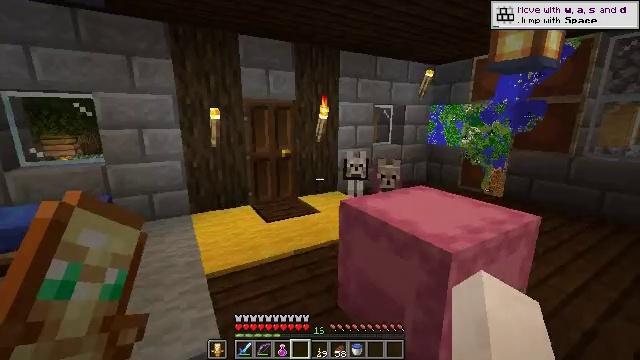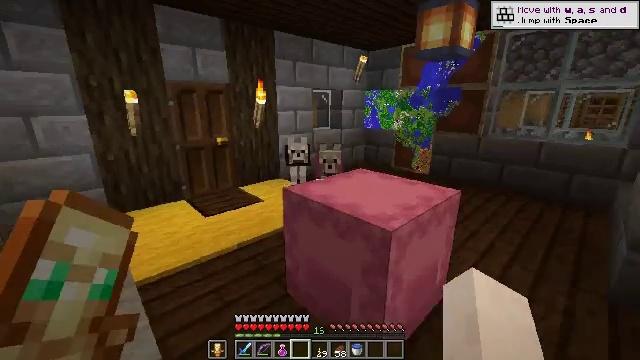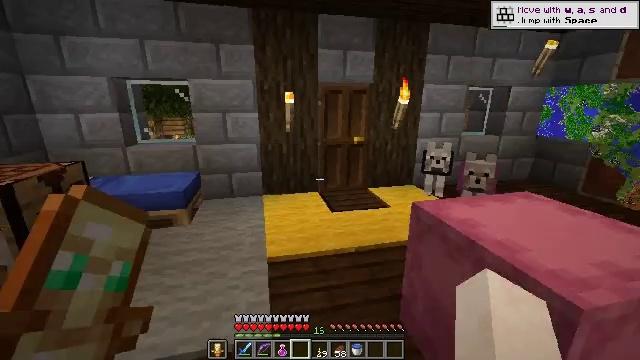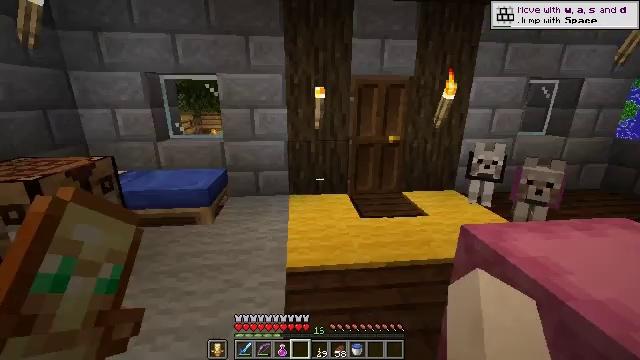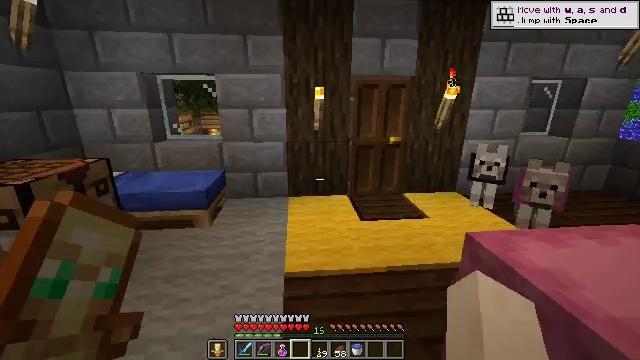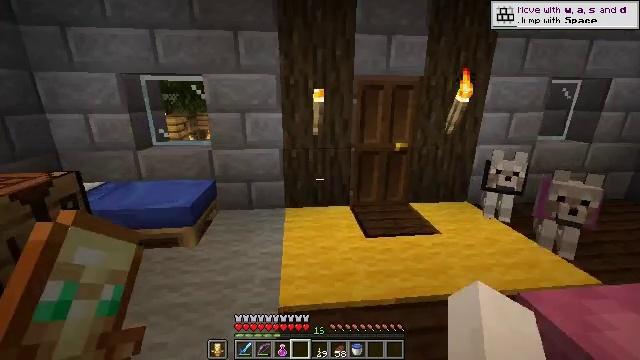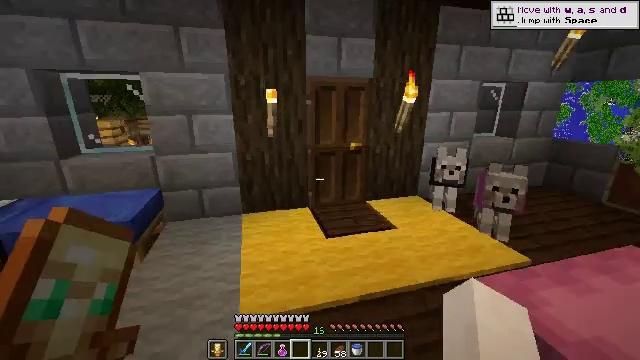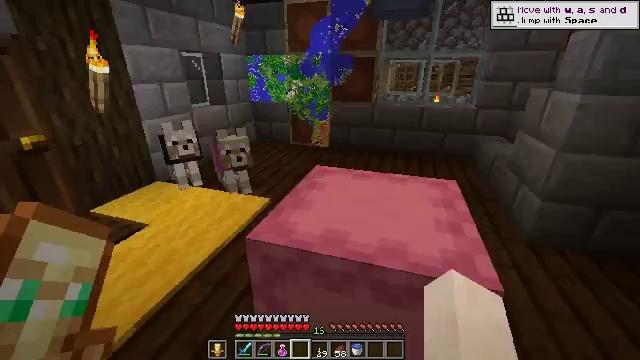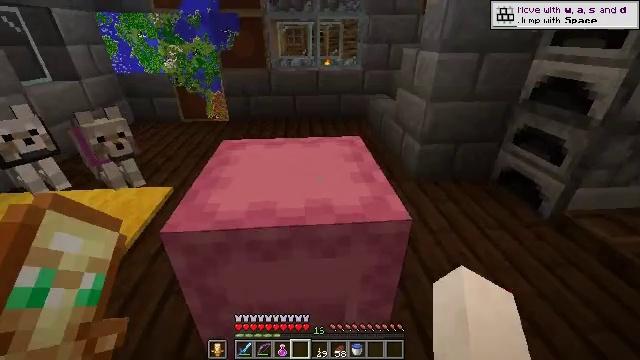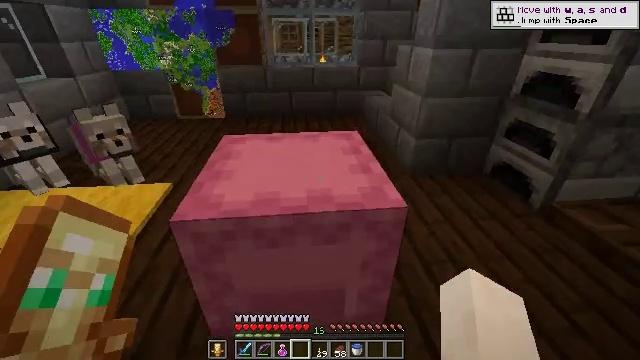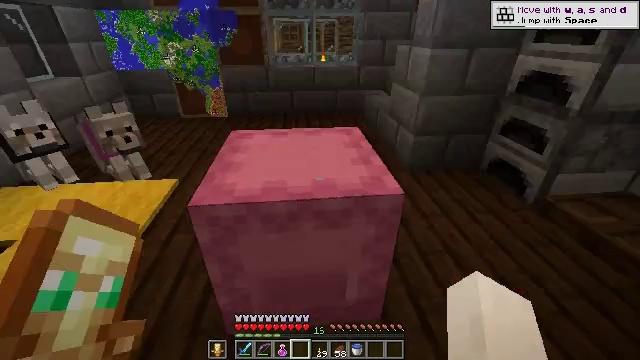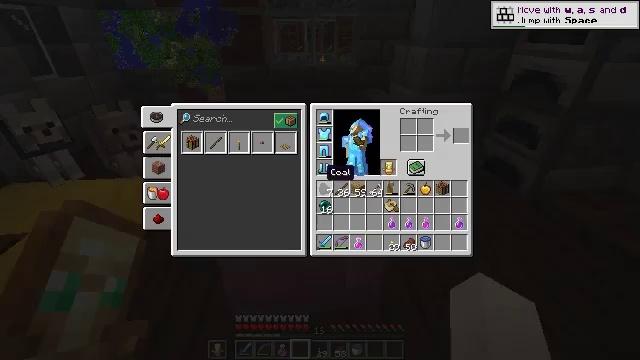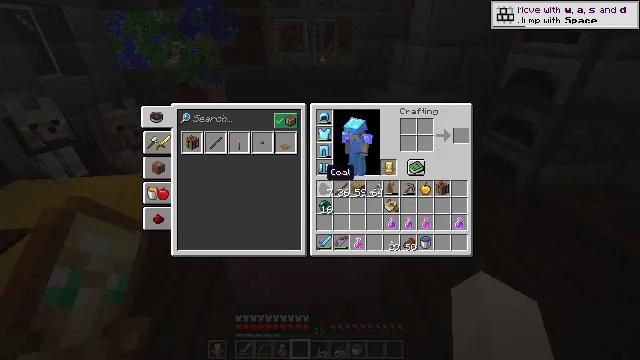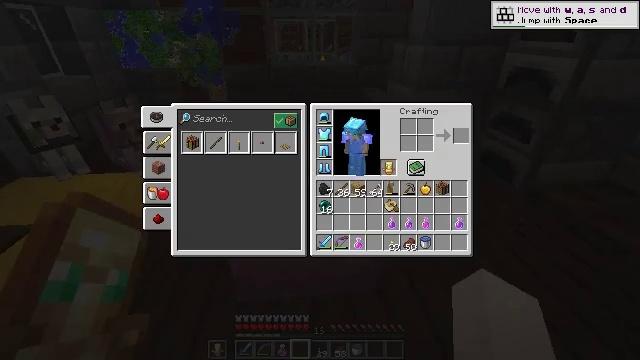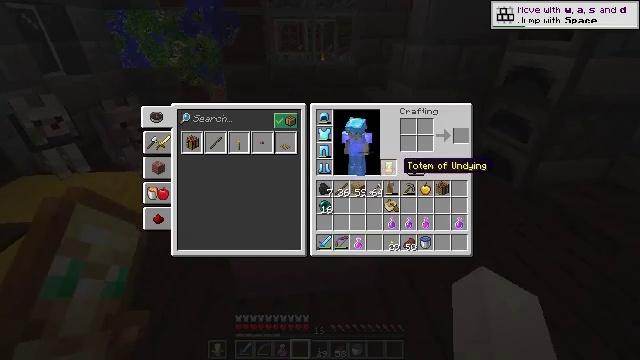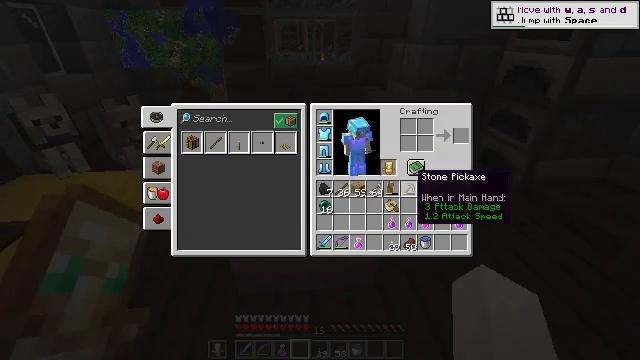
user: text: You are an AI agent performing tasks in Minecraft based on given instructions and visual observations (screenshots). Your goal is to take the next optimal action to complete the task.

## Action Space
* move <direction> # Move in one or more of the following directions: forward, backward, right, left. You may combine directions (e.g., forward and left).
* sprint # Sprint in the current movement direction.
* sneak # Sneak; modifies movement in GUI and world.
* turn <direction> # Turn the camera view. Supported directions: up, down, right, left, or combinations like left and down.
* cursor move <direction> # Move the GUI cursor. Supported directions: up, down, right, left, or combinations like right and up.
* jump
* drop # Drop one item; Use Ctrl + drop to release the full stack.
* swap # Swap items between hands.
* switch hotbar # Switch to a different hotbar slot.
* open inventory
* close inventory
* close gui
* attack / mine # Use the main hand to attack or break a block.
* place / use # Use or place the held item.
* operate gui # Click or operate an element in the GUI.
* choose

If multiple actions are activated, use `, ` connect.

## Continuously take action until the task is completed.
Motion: motion action
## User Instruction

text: Gather the pink shulker box for storage.
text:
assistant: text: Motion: move forward, turn right and down
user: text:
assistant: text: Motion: move forward, turn left
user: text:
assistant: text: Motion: move forward, turn left
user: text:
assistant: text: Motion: move forward
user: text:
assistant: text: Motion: move forward
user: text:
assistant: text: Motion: turn right
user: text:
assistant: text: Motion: turn right and down
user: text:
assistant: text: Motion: turn right and down
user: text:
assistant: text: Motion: move back, turn right
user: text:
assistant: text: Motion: move back
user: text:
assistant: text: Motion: open inventory
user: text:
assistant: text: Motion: open inventory
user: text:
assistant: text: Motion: cursor move right and up
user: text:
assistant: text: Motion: cursor move right
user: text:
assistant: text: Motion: cursor move right and down
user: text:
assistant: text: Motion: sneak, cursor move right
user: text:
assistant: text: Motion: sneak, cursor move left
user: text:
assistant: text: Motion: sneak, operate gui
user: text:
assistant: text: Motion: sneak, operate gui
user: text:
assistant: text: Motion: sneak
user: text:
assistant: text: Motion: no_op
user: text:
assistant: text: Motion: no_op
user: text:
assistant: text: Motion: no_op
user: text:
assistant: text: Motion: turn left and down
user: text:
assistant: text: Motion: no_op
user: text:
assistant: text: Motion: turn right and up
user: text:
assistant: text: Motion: close inventory
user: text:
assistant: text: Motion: open gui
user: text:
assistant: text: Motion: no_op
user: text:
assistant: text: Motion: no_op